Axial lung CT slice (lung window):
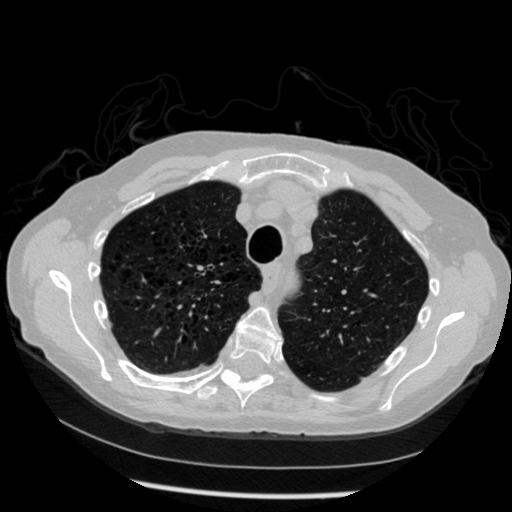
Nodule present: no